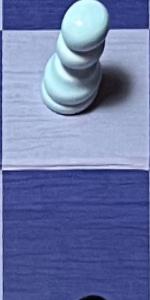
Label: Empty